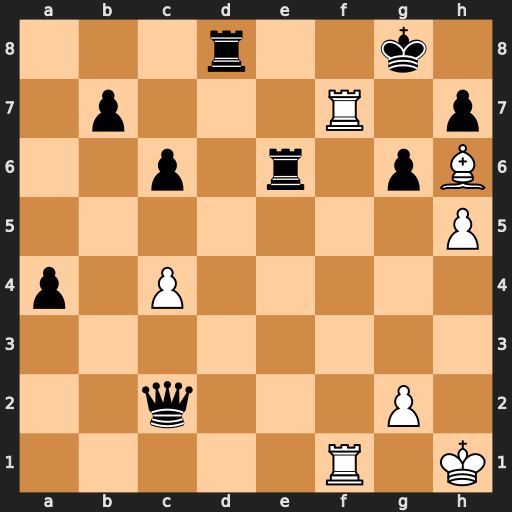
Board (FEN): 3r2k1/1p3R1p/2p1r1pB/7P/p1P5/8/2q3P1/5R1K
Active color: w
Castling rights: -
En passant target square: -
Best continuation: Rf8+ Rxf8 Rxf8#